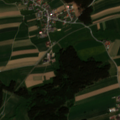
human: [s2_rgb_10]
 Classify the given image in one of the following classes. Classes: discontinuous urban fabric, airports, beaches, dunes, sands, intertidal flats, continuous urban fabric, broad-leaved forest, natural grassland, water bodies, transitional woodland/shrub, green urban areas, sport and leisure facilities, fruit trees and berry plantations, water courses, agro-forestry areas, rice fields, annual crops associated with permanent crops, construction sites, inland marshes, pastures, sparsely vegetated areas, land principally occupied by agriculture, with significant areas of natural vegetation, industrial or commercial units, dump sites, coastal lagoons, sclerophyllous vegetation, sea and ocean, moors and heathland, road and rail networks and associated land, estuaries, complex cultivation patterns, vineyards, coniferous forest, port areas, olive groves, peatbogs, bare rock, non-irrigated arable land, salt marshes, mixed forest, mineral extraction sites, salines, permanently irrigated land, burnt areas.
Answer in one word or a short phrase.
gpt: discontinuous urban fabric, non-irrigated arable land, pastures, land principally occupied by agriculture, with significant areas of natural vegetation, coniferous forest